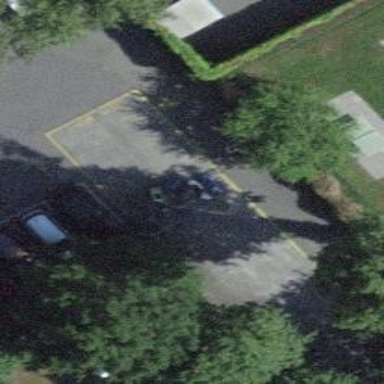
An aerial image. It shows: Motorcycle parking facility.